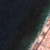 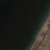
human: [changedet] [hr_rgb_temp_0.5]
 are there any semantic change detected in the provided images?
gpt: There is no difference.